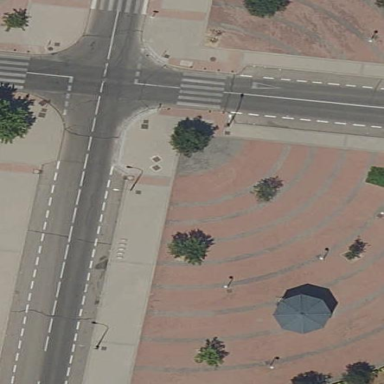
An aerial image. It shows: Pedestrian road.